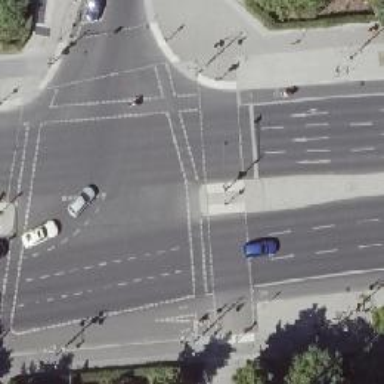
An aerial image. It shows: Footway that serves as traffic island.